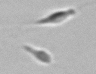
Label: Dinobryon